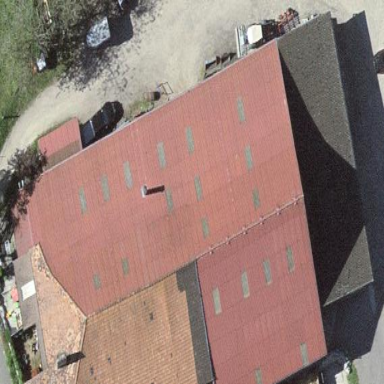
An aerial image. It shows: Farm building.